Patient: sex F, age 63
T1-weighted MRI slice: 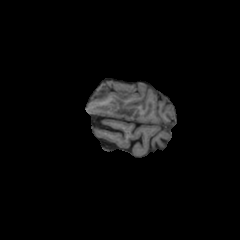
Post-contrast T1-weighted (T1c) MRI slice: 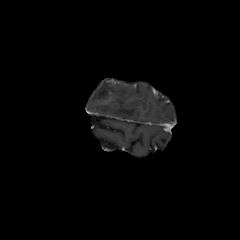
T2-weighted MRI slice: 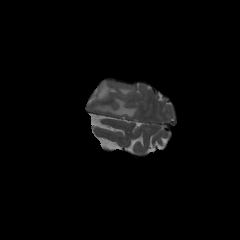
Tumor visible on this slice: yes
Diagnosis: Glioblastoma, IDH-wildtype
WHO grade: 4